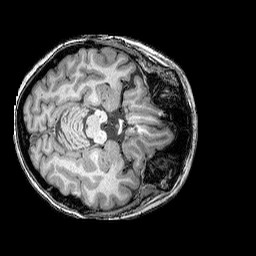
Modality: T1w
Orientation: axial
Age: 68
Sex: female
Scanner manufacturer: siemens
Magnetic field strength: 3 T
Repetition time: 2.25 s
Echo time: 0.00415 s